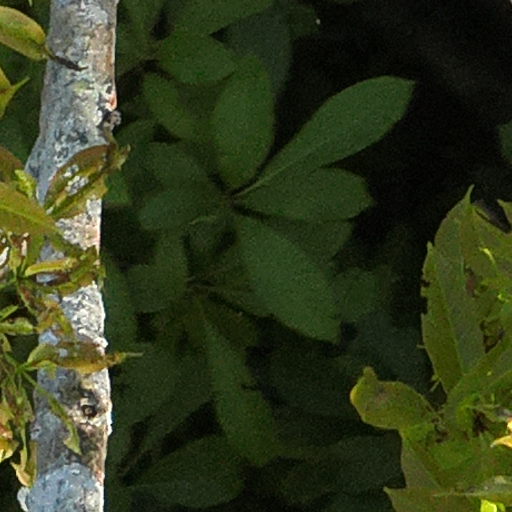
Species: Ceiba pentandra
GBIF accepted scientific name: Ceiba pentandra
Crown area (m\u00b2): 429.048